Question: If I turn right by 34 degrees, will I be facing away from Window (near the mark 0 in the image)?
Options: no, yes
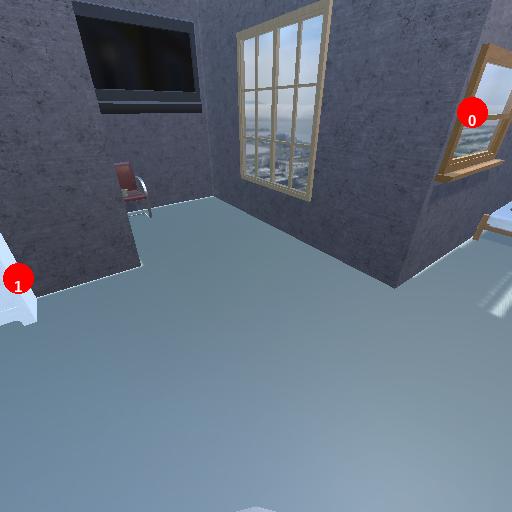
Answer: no